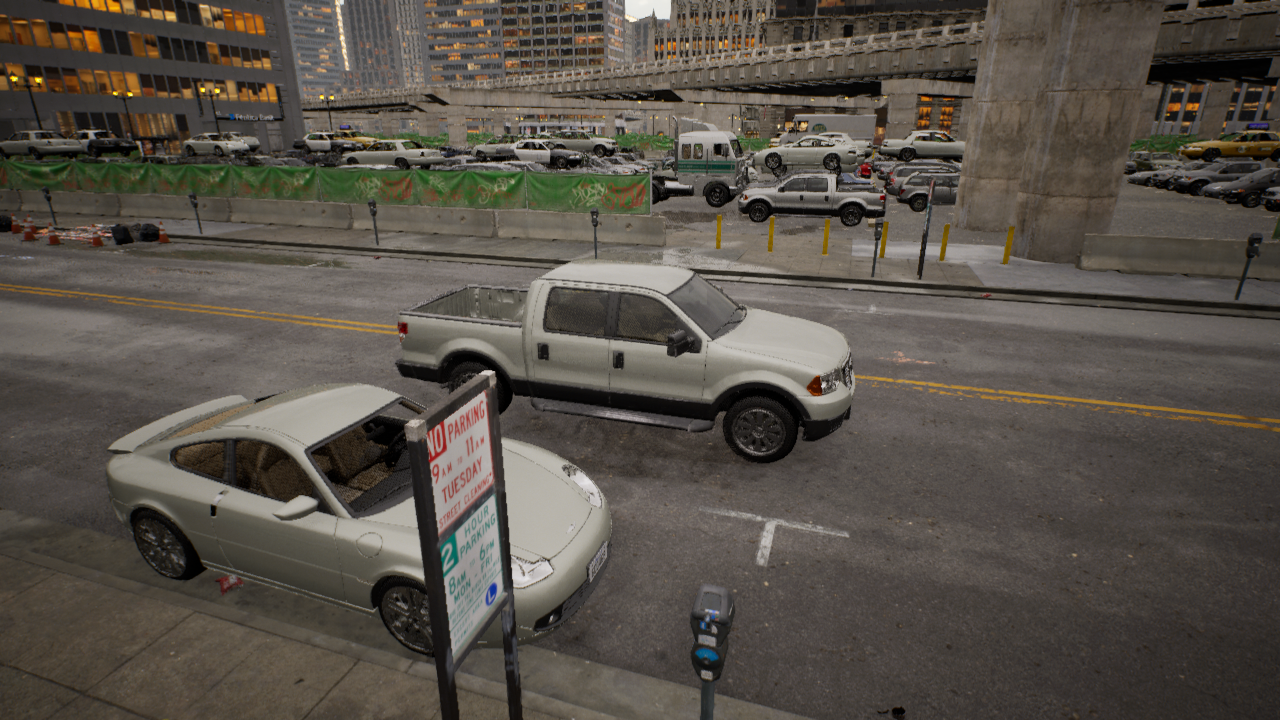
Venue: downtown
Lighting: golden hour
Vehicle rig: pickup